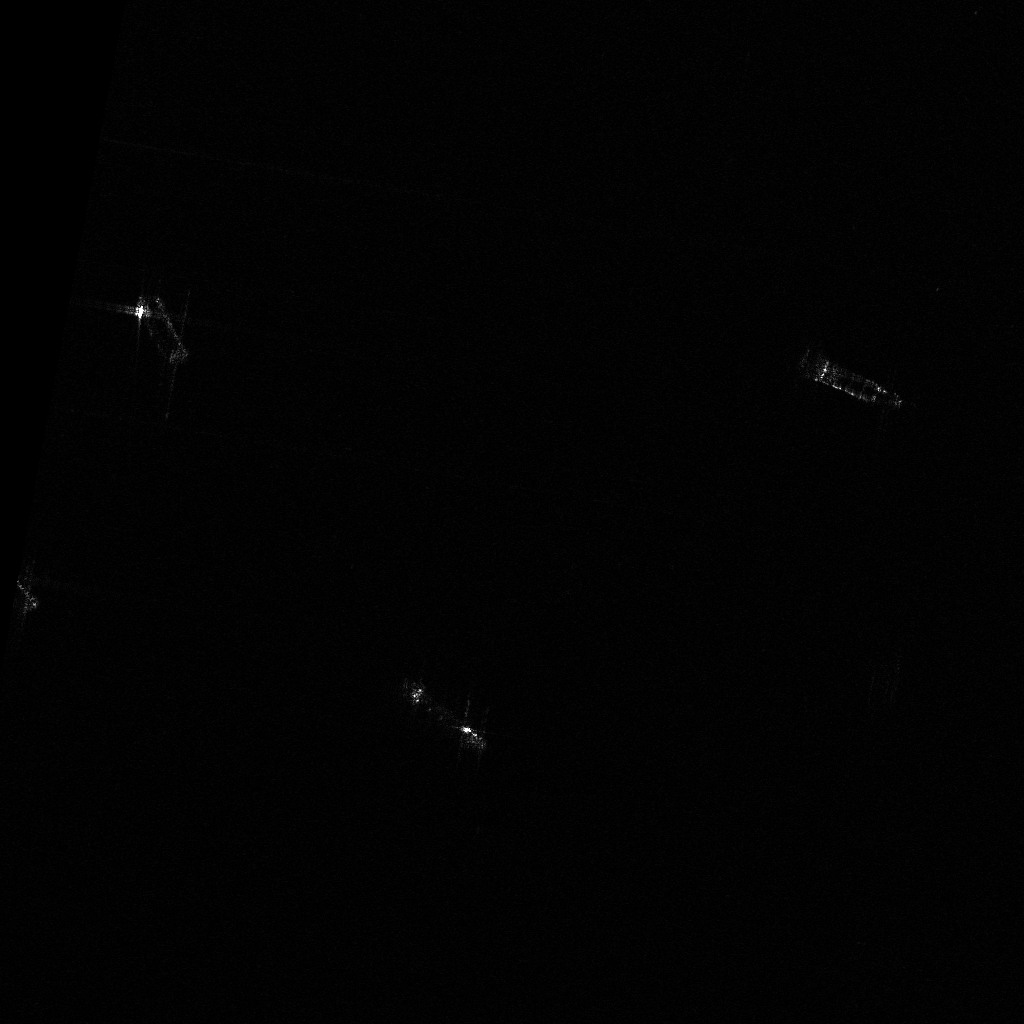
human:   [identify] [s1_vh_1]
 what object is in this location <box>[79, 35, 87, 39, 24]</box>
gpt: <ref>1 medium dredger at the right</ref>

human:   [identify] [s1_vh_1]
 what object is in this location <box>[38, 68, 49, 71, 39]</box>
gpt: <ref>1 medium dredger at the center</ref>